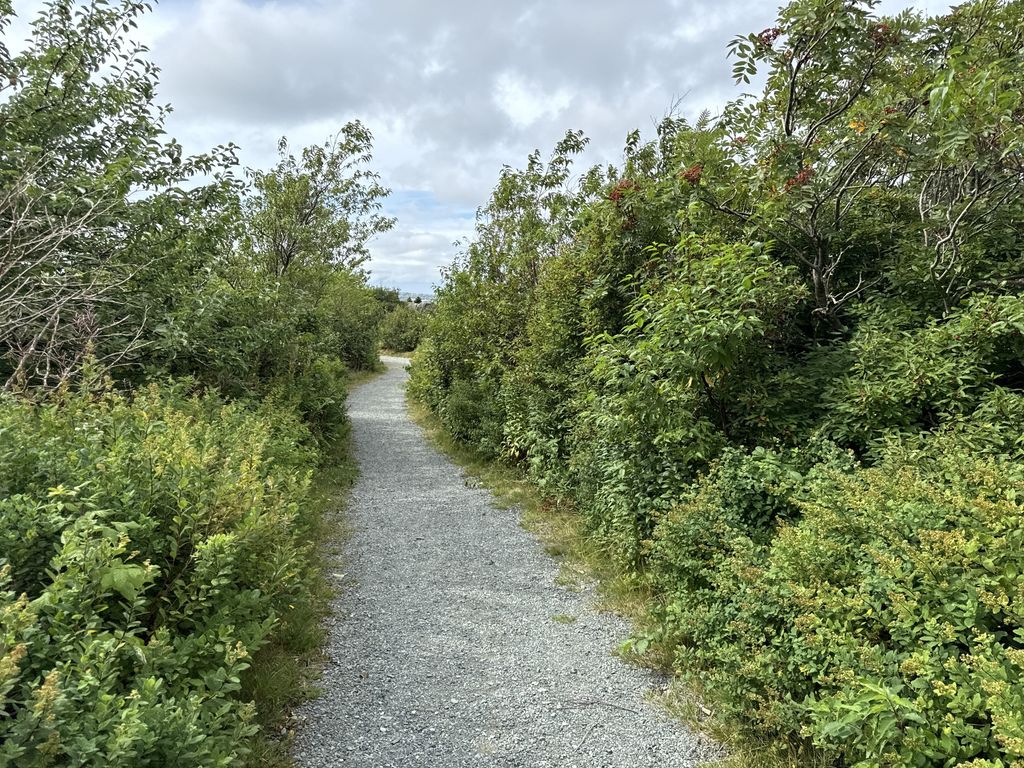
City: st_johns